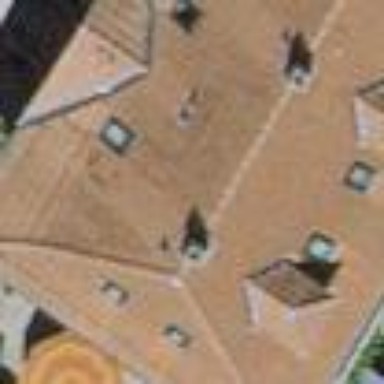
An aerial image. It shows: Residential building with gabled roof made of maroon roof tiles. The roof orientation is across.